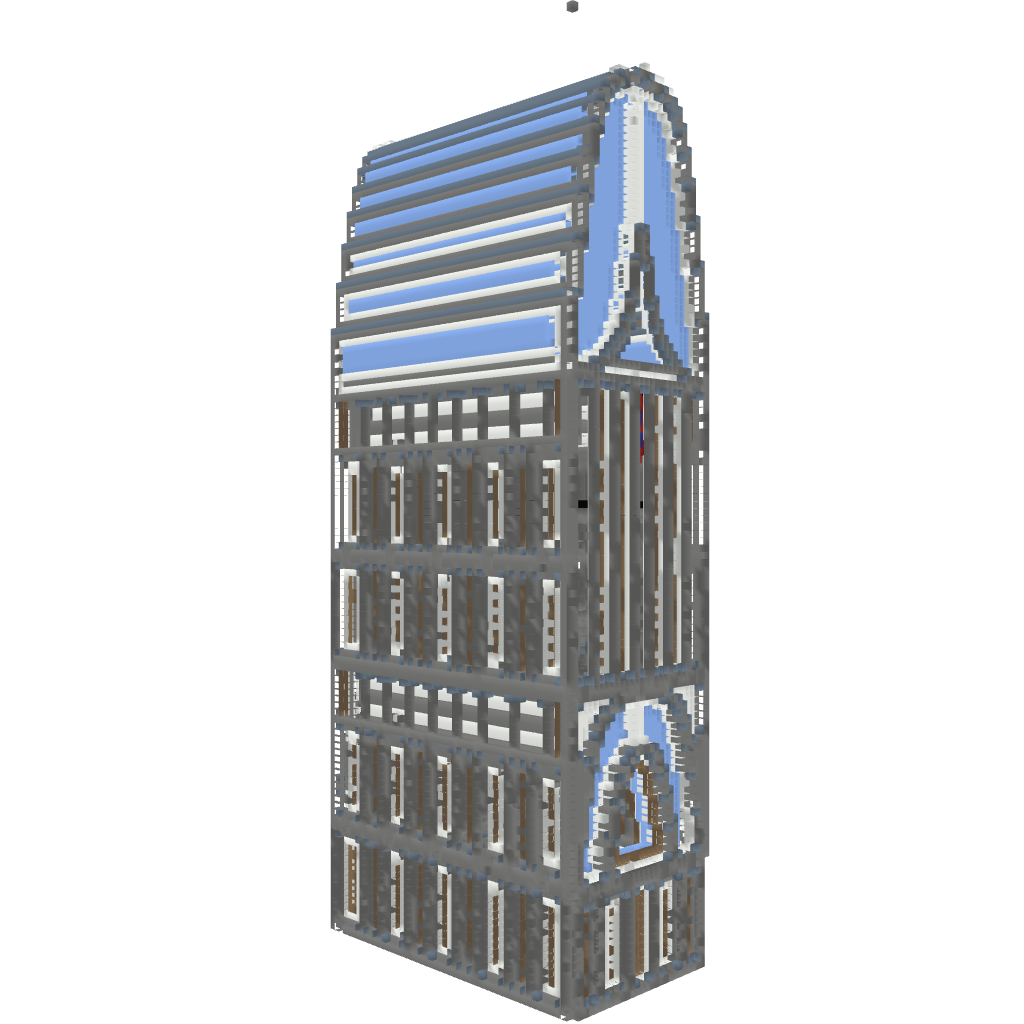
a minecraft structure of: Fortress